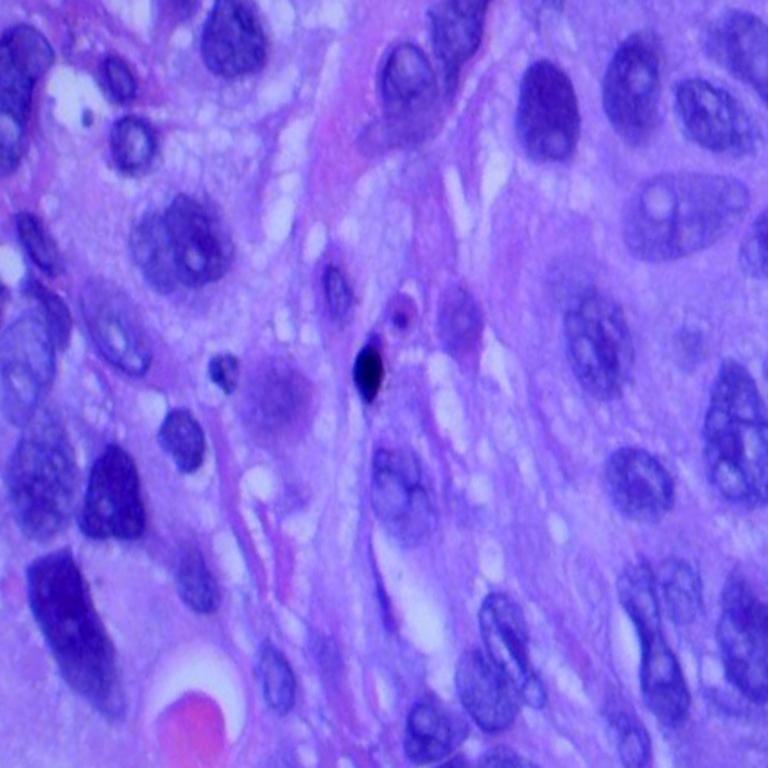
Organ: lung
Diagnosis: squamous carcinomas